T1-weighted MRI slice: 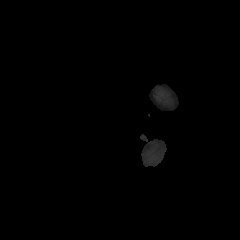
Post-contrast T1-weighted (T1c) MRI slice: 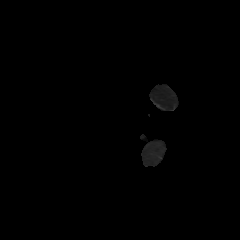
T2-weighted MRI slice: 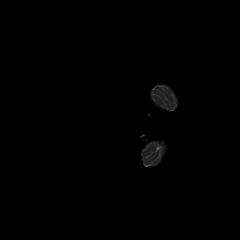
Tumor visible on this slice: no